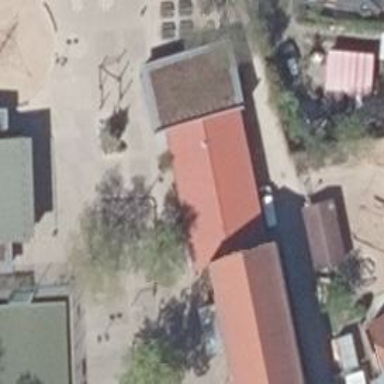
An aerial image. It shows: School building.